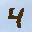
Label: 4